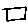
Label: square